Question: I have this data structure in Firestore as shown in the image.

I am using 'FirestoreRecyclerOptions' to display user's addresses. I am storing the address as POJO (UserAddressModel.java), I do not know if it the best practice or not to store it that way or not but that how I did it.
UserInformationsModel.java
'''
public class UserInformationsModel {
private String email, username, name ;
private UserAddressModel userAddress;
private String phoneNumber;
private String photo;
private String photoUrl;
public UserInformationsModel() {
}
}
'''
UserAddressModel.java
'''
public class UserAddressModel {
private String fullName, streetAddressOne, streetAddressTwo, city, state, country;
private String zipCode;
public UserAddressModel() {
}
public UserAddressModel( String streetAddressOne, String city, String state, String country, String zipCode) {
this.streetAddressOne = streetAddressOne;
this.city = city;
this.state = state;
this.country = country;
this.zipCode = zipCode;
}
public String getFullName() {
return fullName;
}
public String getStreetAddressOne() {
return streetAddressOne;
}
public String getStreetAddressTwo() {
return streetAddressTwo;
}
public String getCity() {
return city;
}
public String getState() {
return state;
}
public String getCountry() {
return country;
}
public String getZipCode() {
return zipCode;
}
'''
I have already created the AdapterAddress class that extended FirestoreRecyclerAdapter and it's layout.
My question is how to display address1 and address2 in my recyclerview ?
Because I am notice that 'setQuery' method require a query but i do not know how to get the addresses
'''
Query query = coll_ref.orderBy("?????");
FirestoreRecyclerOptions<UserAddressModel> options = new FirestoreRecyclerOptions.Builder<UserAddressModel>()
.setQuery(query, UserAddressModel.class)
.build();
adapterAddress = new AdapterAddress(options);
'''
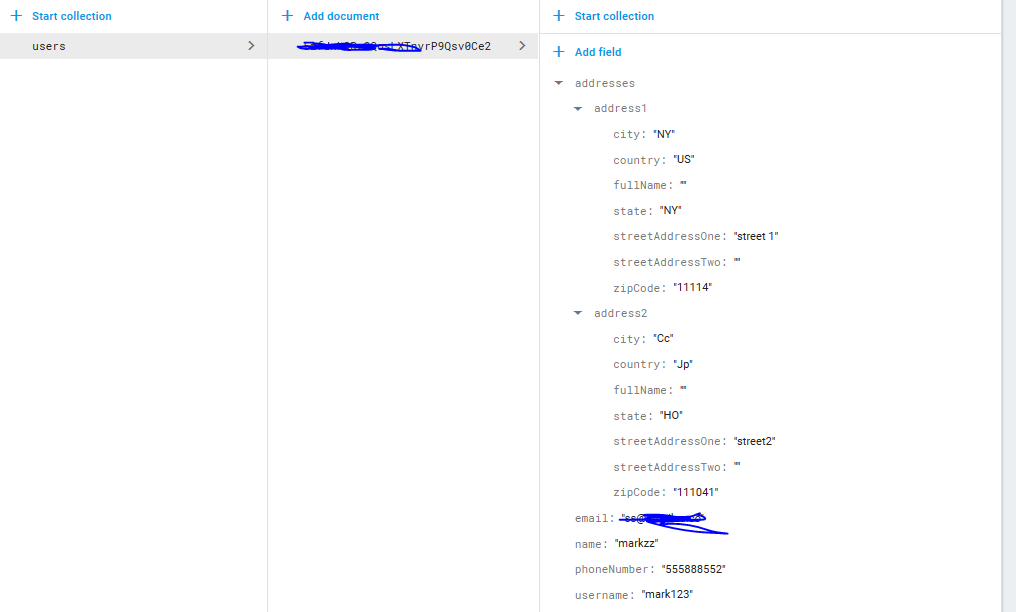
Answer: There is no way you can get those addresses using a query. 'FirestoreRecyclerOptions' object require a 'Query' or a 'CollectionReference' to be passed to the 'setQuery()' method when you need to get all documents within a collection or when you need to filter them.
What you need to do is to get a reference on the user document and make a 'get()' call:
'''
String uid = FirebaseAuth.getInstance().getCurrentUser().getUid();
FirebaseFirestore rootRef = FirebaseFirestore.getInstance();
CollectionReference usersRef = rootRef.collection("users");
usersRef.document(uid).get().addOnCompleteListener(new OnCompleteListener<DocumentSnapshot>() {
@Override
public void onComplete(@NonNull Task<DocumentSnapshot> task) {
if (task.isSuccessful()) {
DocumentSnapshot document = task.getResult();
if (document.exists()) {
Map<String, Object> map = document.getData();
}
}
}
});
'''
See, 'document.getData()' returns a map. Simply ieterate through the map and get the addresses.